Question: I am developing a profile-based web application where each user is assigned there own url through their username & iis rewrite mod's magic. A typical user's profile url would be <URL>
Each user is also created a blog in a multi-user wordpress installation. The wordpress url would look like this: <URL>
I am trying to use the rewrite module to create more canonical urls for the user (<URL>/blog' but haven't had any success so far. What am I doing wrong here?
Here is a screen shot of my re-write rule:

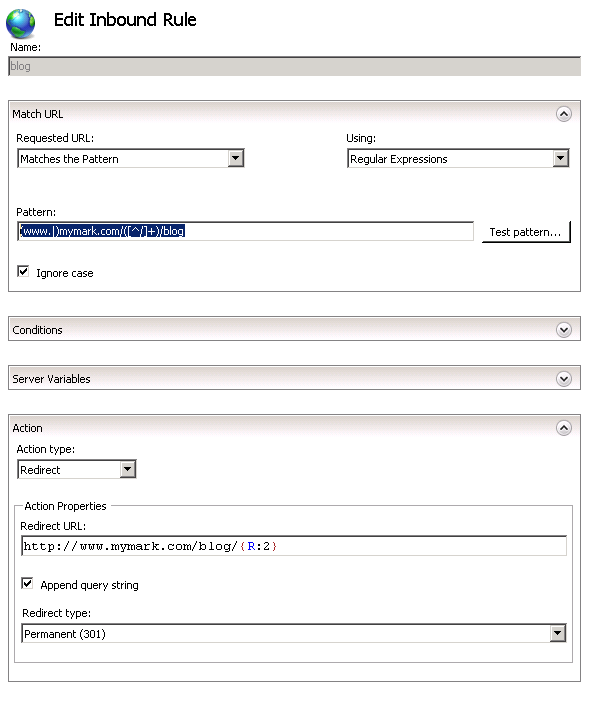
Answer: The entire host name (mymark.com) is not part of the URL, so you should not enter that as part of the Pattern. To make sure you easily figure it out, make sure to use Failed Request Tracing to extract the exact pattern that you should enter there:
<URL>
but its probably going to be something like:
(^/])*/blog